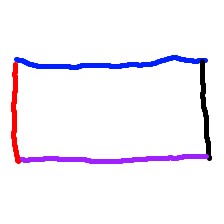
Shape: rectangle